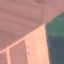
Land use / land cover: AnnualCrop